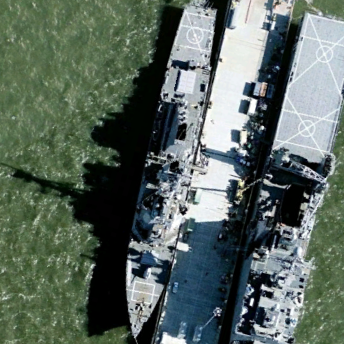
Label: destroyer